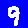
Digit: 9